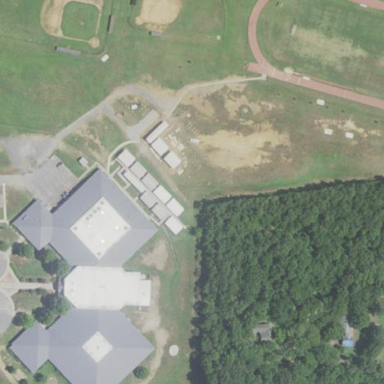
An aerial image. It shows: School.